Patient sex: M
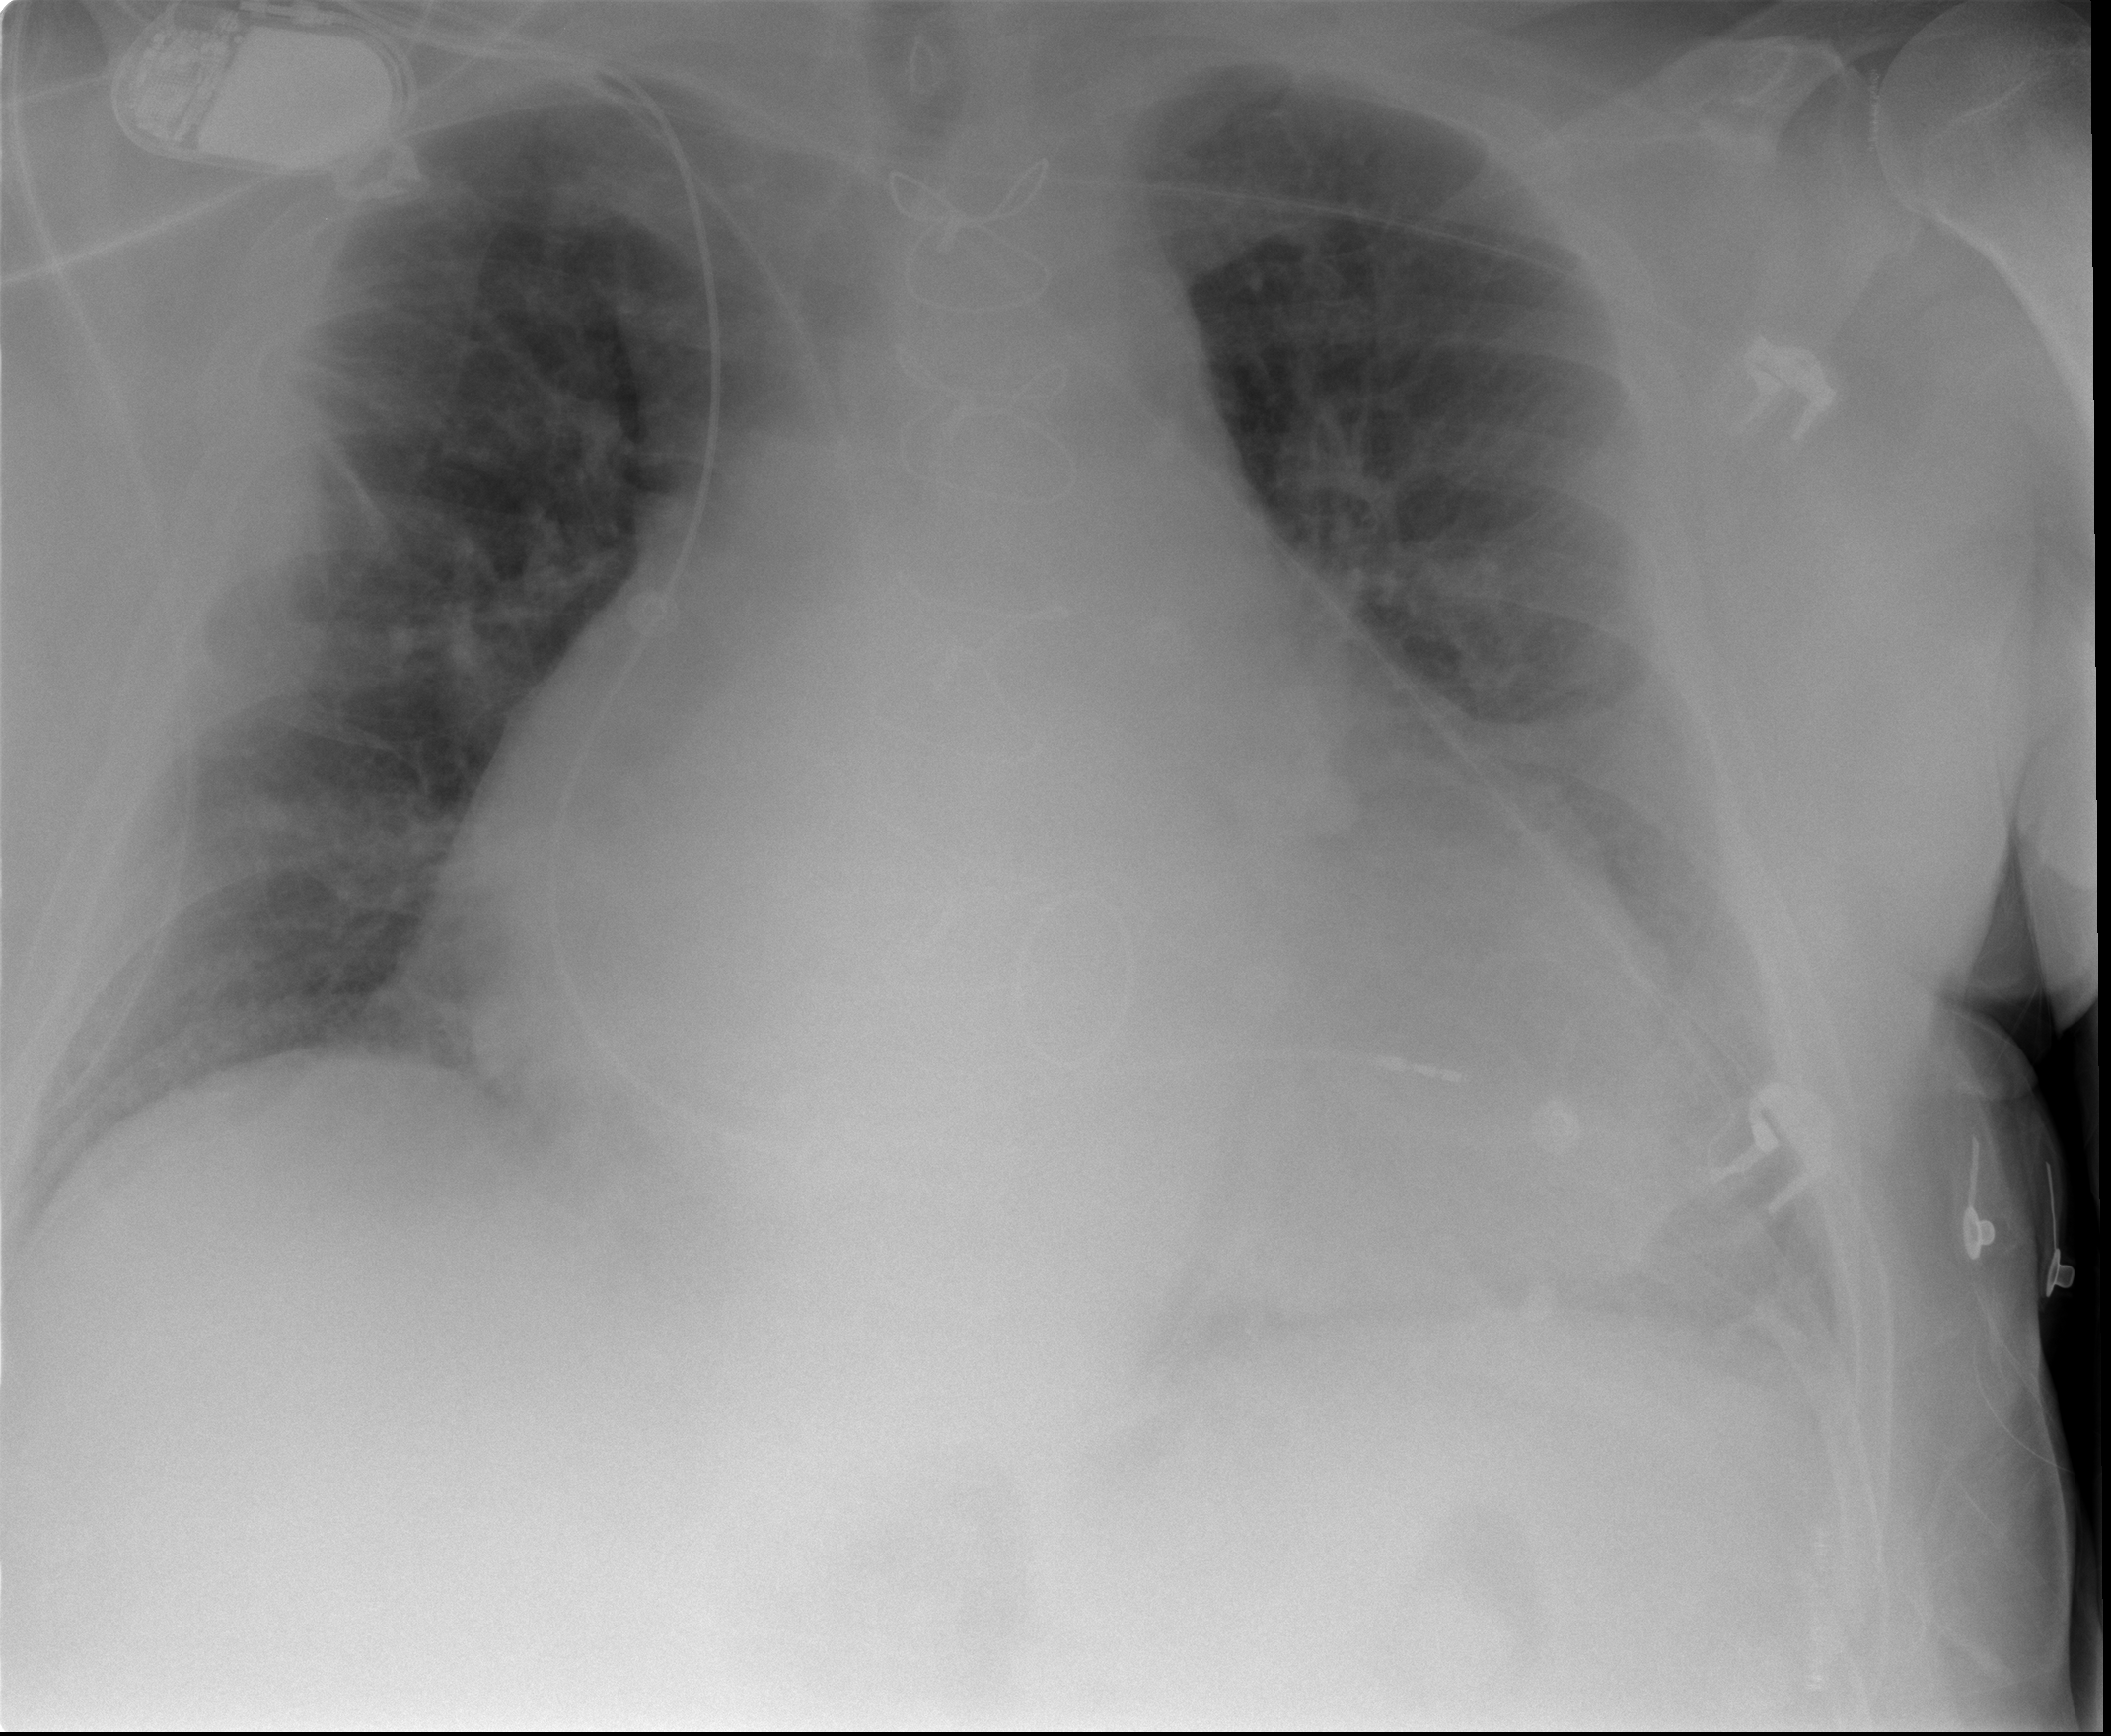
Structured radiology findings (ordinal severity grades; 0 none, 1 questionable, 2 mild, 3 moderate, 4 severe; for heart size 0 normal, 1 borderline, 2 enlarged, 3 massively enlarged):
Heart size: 3
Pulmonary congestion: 2
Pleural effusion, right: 0
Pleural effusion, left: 2
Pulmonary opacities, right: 0
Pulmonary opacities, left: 0
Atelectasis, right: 2
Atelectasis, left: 2